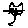
Label: cat